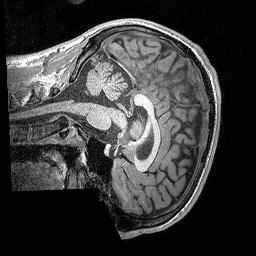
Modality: T1w
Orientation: sagittal
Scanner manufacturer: siemens
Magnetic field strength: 3 T
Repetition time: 2.3 s
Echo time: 0.00298 s